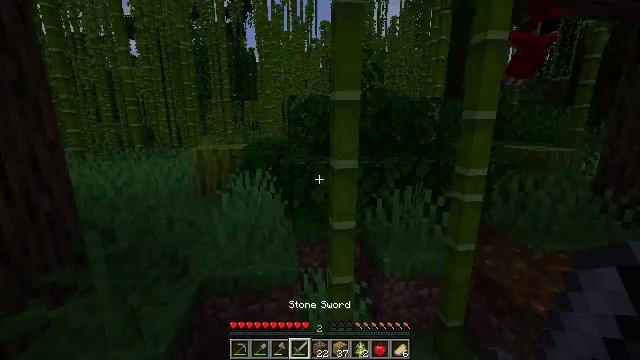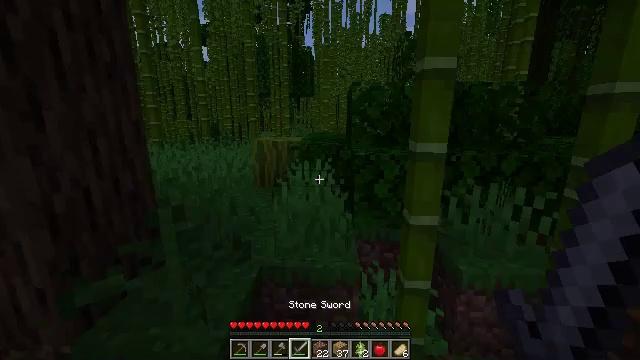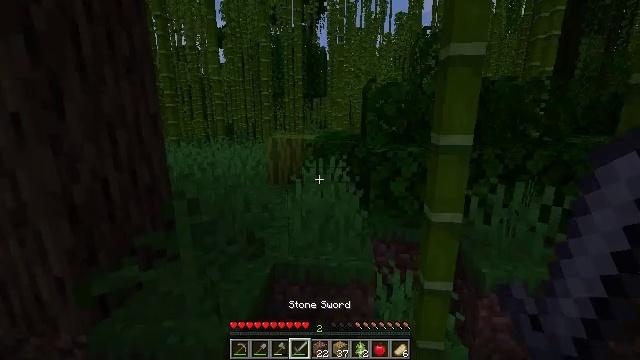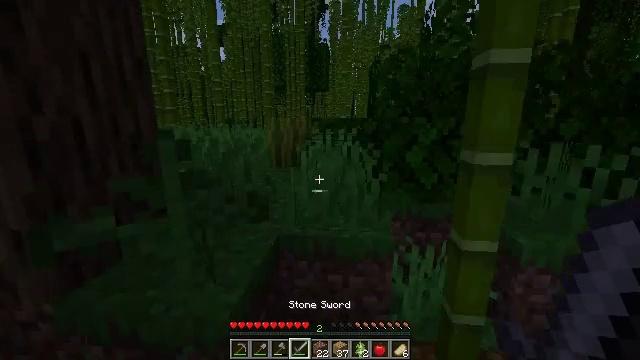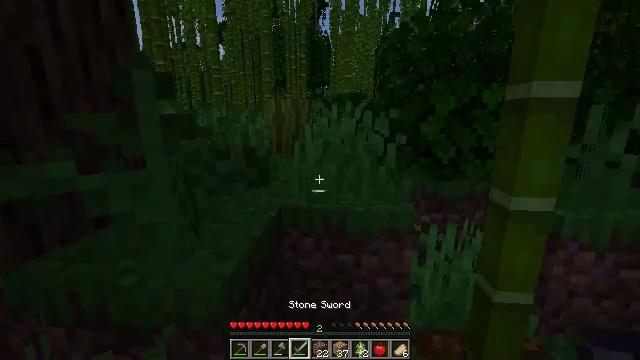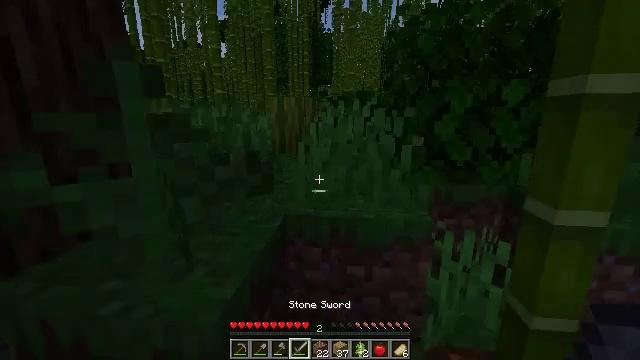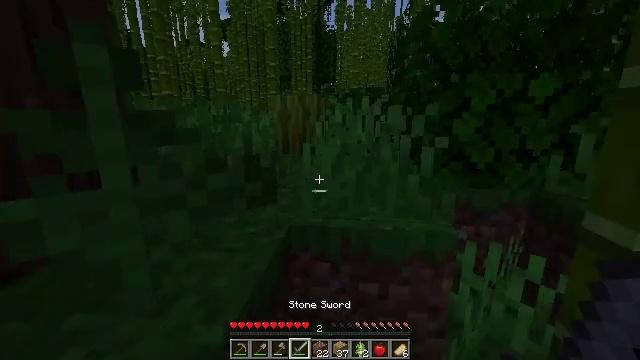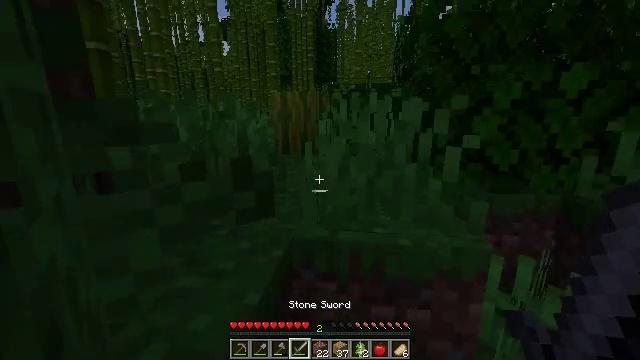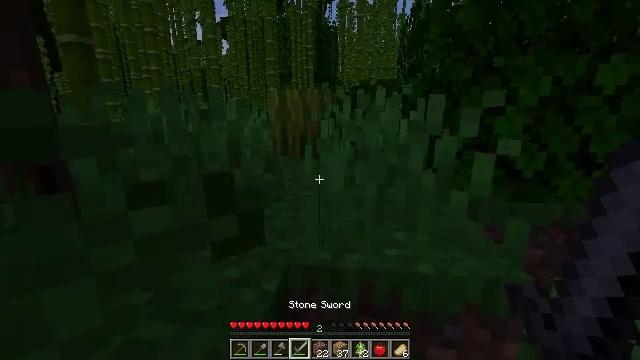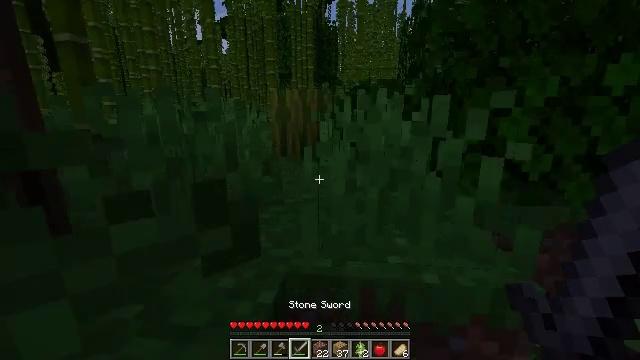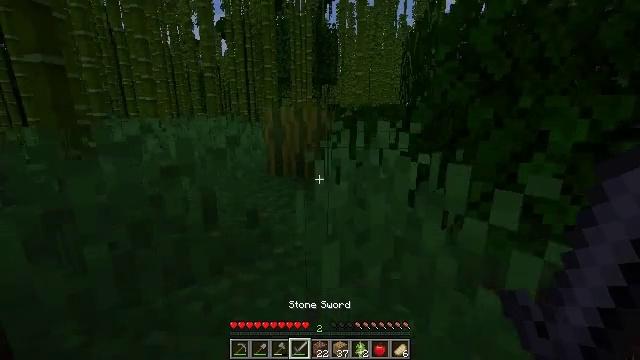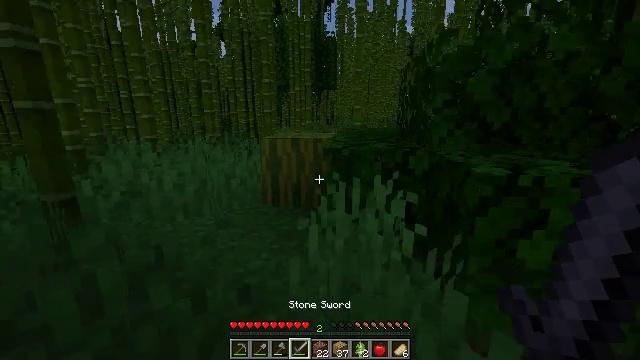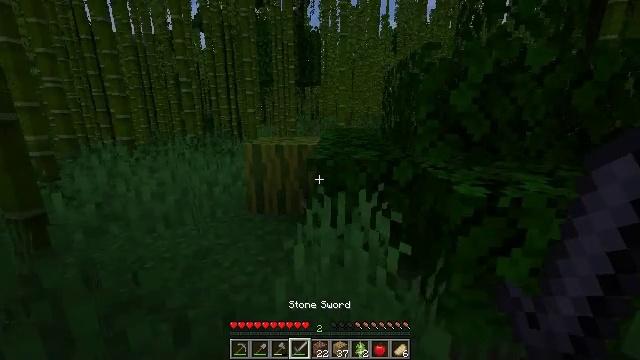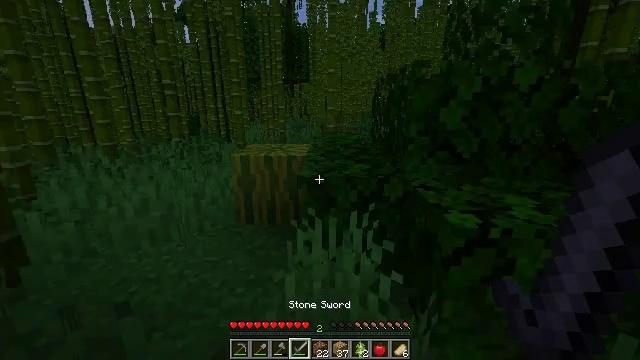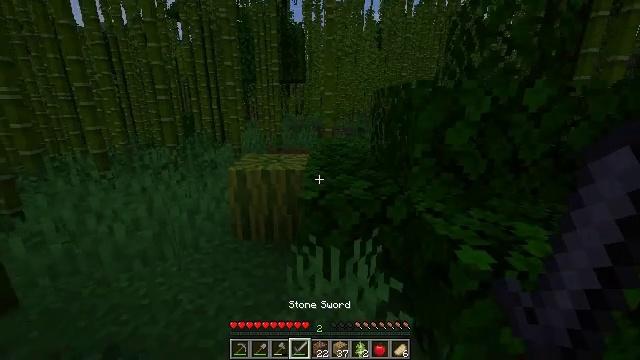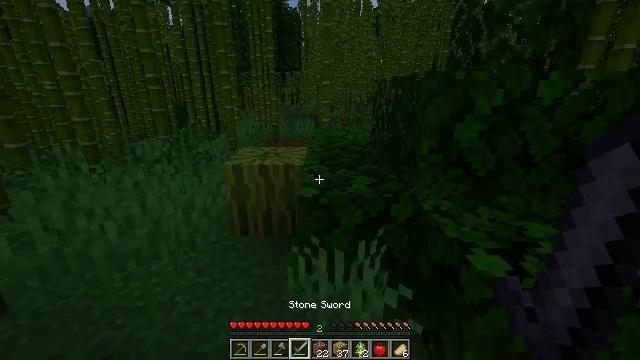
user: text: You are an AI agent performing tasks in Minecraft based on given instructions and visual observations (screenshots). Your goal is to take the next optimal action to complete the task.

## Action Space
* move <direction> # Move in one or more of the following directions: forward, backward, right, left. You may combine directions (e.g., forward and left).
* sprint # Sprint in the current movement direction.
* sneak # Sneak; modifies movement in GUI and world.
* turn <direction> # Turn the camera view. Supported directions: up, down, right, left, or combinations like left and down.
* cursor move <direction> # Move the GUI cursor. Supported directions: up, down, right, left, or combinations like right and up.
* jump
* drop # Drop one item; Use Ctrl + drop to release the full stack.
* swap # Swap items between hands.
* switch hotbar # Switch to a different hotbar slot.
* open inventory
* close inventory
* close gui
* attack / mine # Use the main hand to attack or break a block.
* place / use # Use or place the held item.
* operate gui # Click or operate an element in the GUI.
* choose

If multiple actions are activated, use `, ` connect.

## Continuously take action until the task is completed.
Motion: motion action
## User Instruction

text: Gather melon for food.
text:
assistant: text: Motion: move forward, turn left
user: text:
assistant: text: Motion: move forward, turn left
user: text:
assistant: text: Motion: move forward
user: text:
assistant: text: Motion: move forward
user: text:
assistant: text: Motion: move forward
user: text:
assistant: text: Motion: move forward
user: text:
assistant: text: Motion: move forward
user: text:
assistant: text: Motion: move forward
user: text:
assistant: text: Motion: move forward
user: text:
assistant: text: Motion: move forward and move left, jump
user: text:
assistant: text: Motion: move forward and move left, jump
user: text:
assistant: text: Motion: move forward and move left, turn right and down, jump
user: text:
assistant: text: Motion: move forward and move left, turn right and down, jump
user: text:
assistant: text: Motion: move forward and move left
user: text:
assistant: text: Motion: move forward and move left, turn down
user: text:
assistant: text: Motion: move forward and move left
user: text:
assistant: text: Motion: move forward
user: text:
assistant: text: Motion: move forward
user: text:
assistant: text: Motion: move forward
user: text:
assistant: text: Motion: move forward
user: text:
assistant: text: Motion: move forward
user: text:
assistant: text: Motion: move forward, attack / mine
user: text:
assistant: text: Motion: move forward and move left, attack / mine
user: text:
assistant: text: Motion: move left, attack / mine
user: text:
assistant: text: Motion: turn right and down, attack / mine
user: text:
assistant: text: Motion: turn right, attack / mine
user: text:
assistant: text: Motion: turn right, attack / mine
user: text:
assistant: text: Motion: attack / mine
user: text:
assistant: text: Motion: turn right, attack / mine
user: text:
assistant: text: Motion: turn right, attack / mine